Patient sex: M
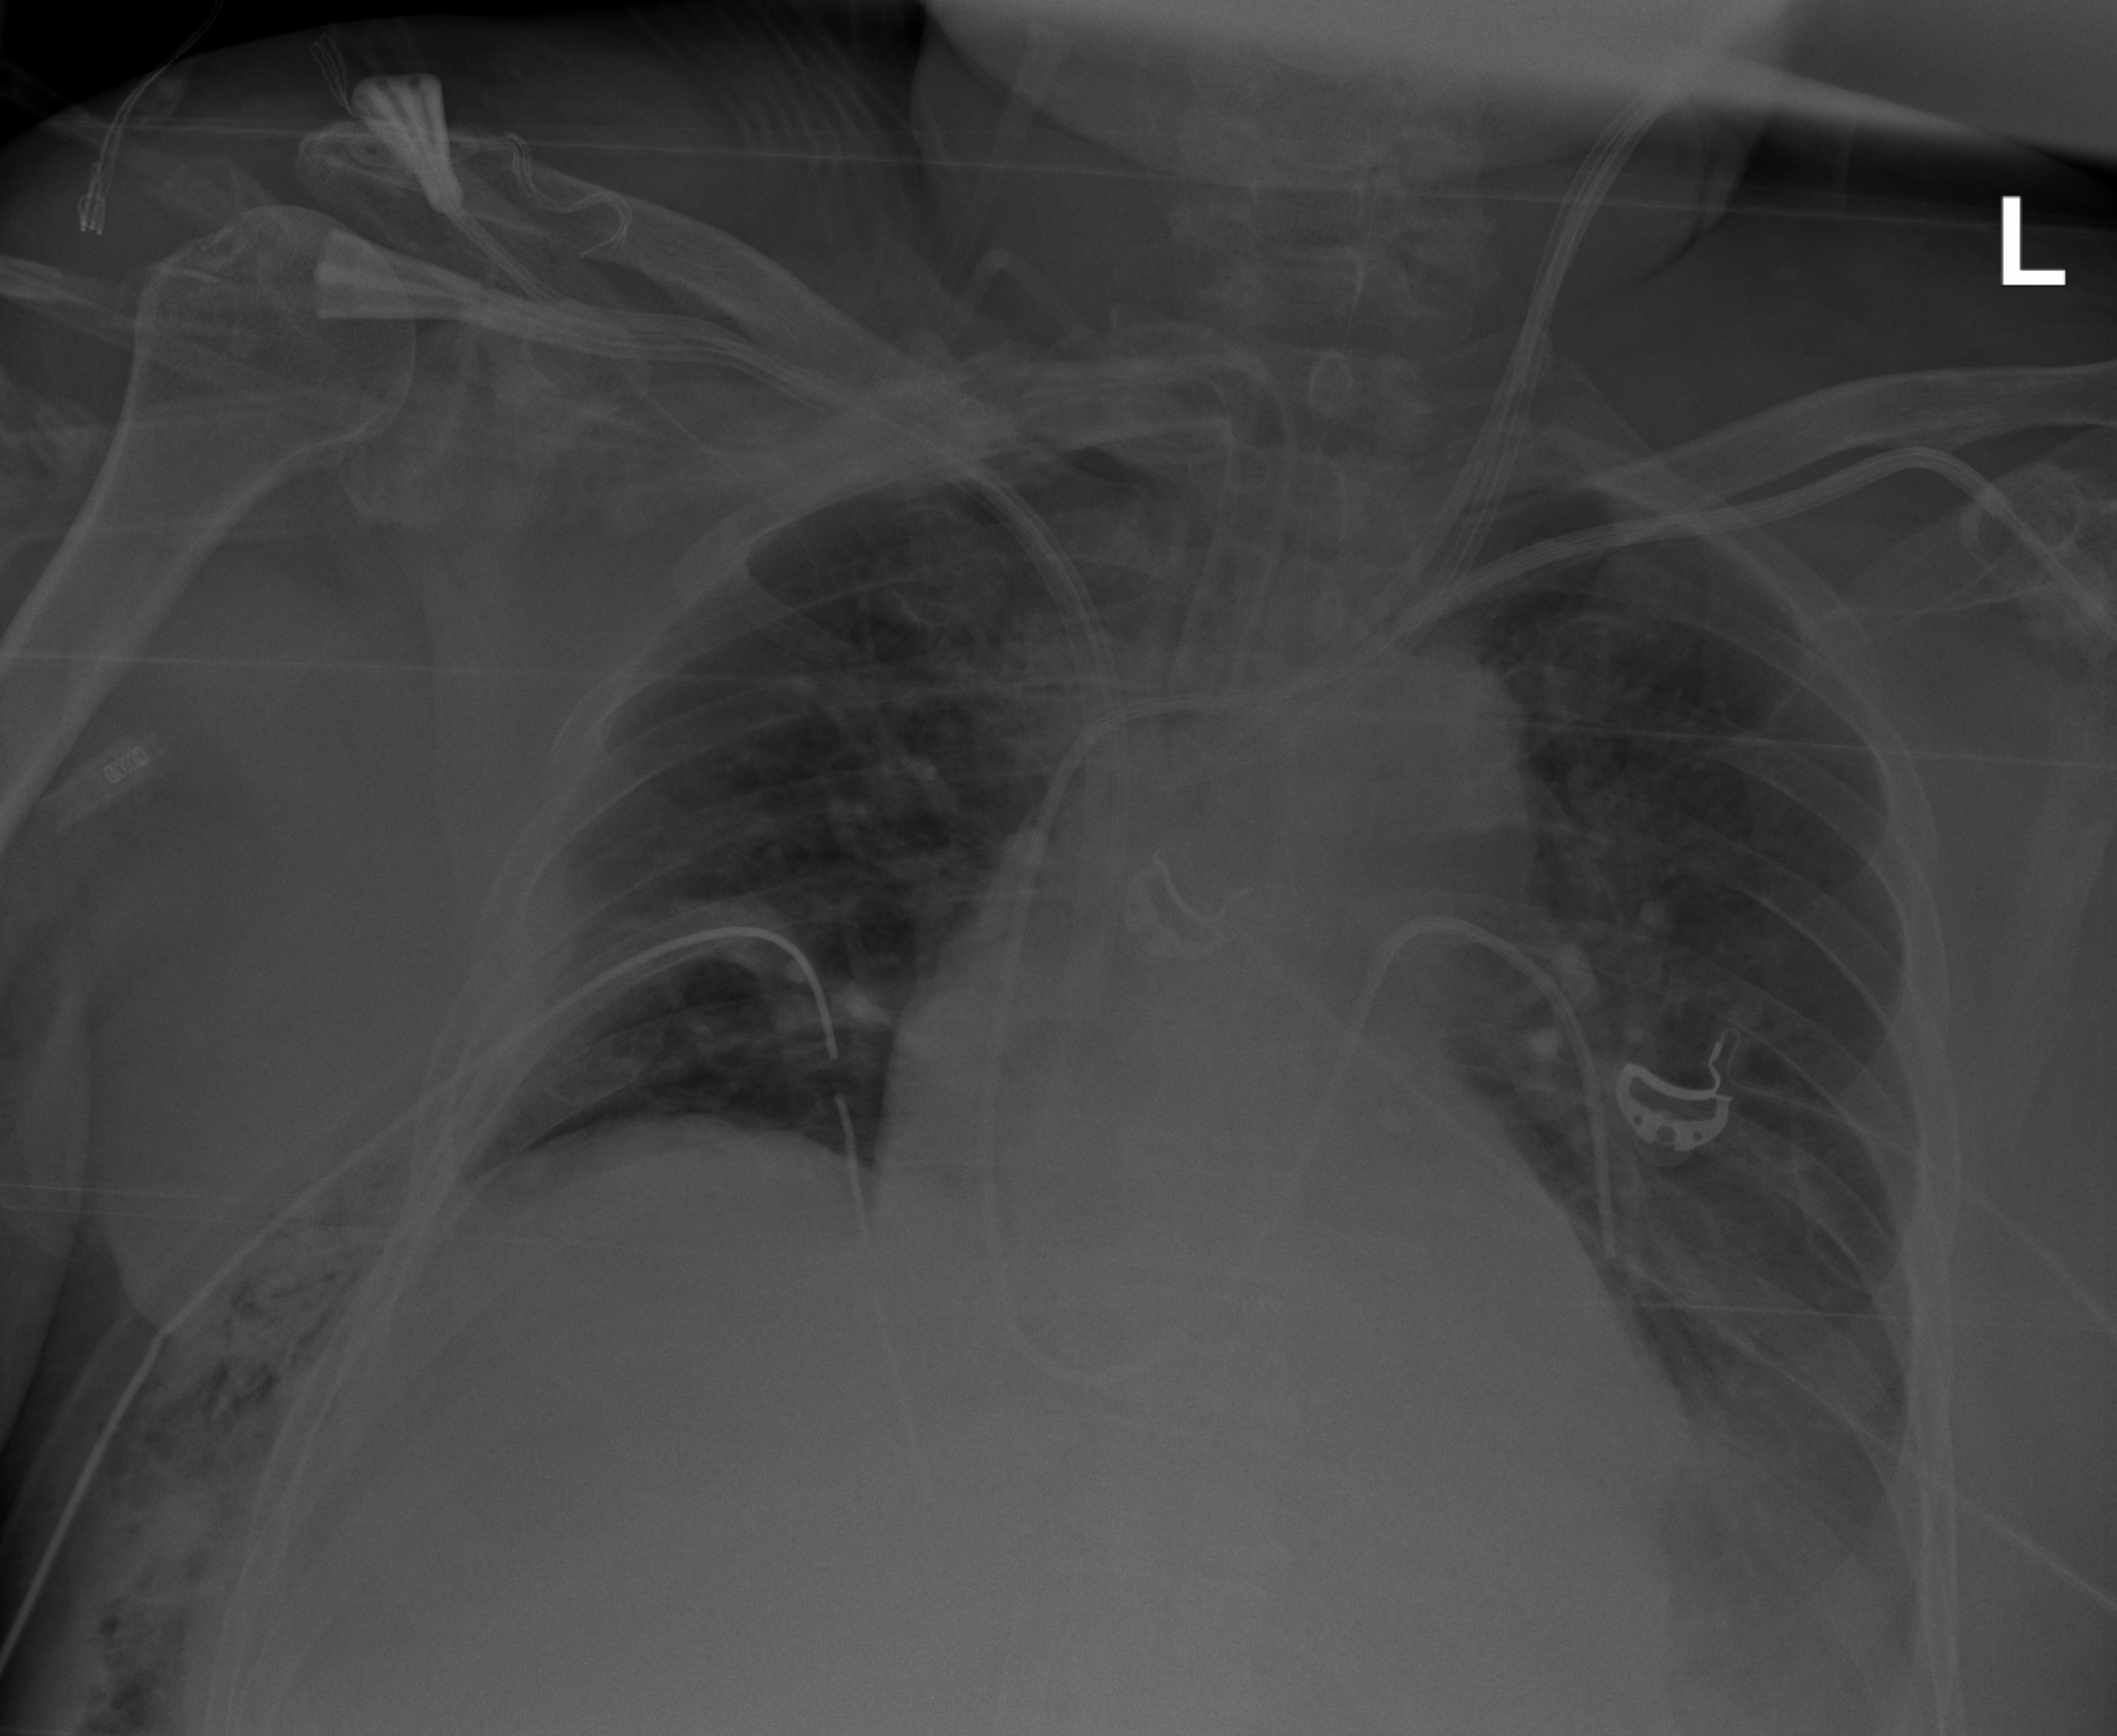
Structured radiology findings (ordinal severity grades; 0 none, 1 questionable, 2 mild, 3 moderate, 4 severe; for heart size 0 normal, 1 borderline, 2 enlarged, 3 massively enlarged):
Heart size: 2
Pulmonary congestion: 0
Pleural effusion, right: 0
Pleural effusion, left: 2
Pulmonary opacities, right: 0
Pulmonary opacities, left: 0
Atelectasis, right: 2
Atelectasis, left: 2